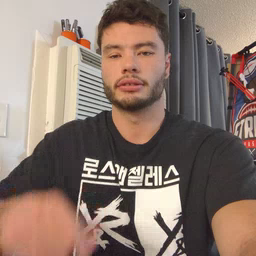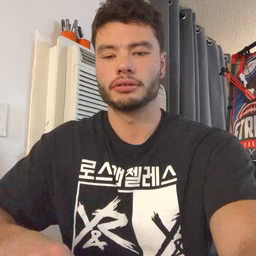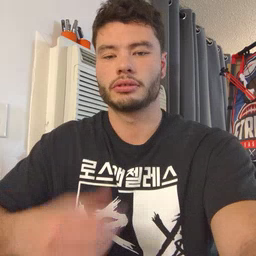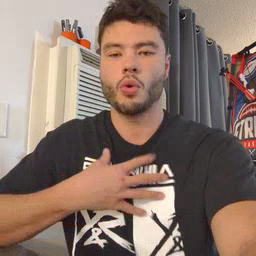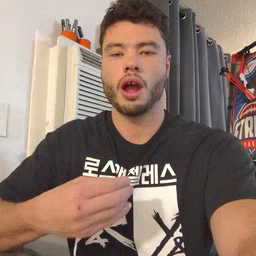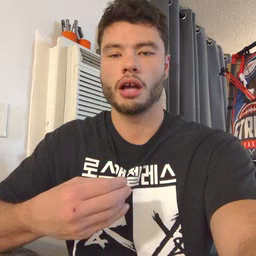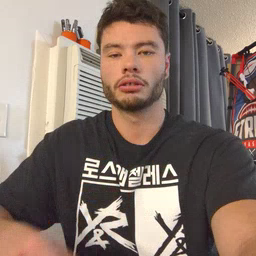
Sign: white